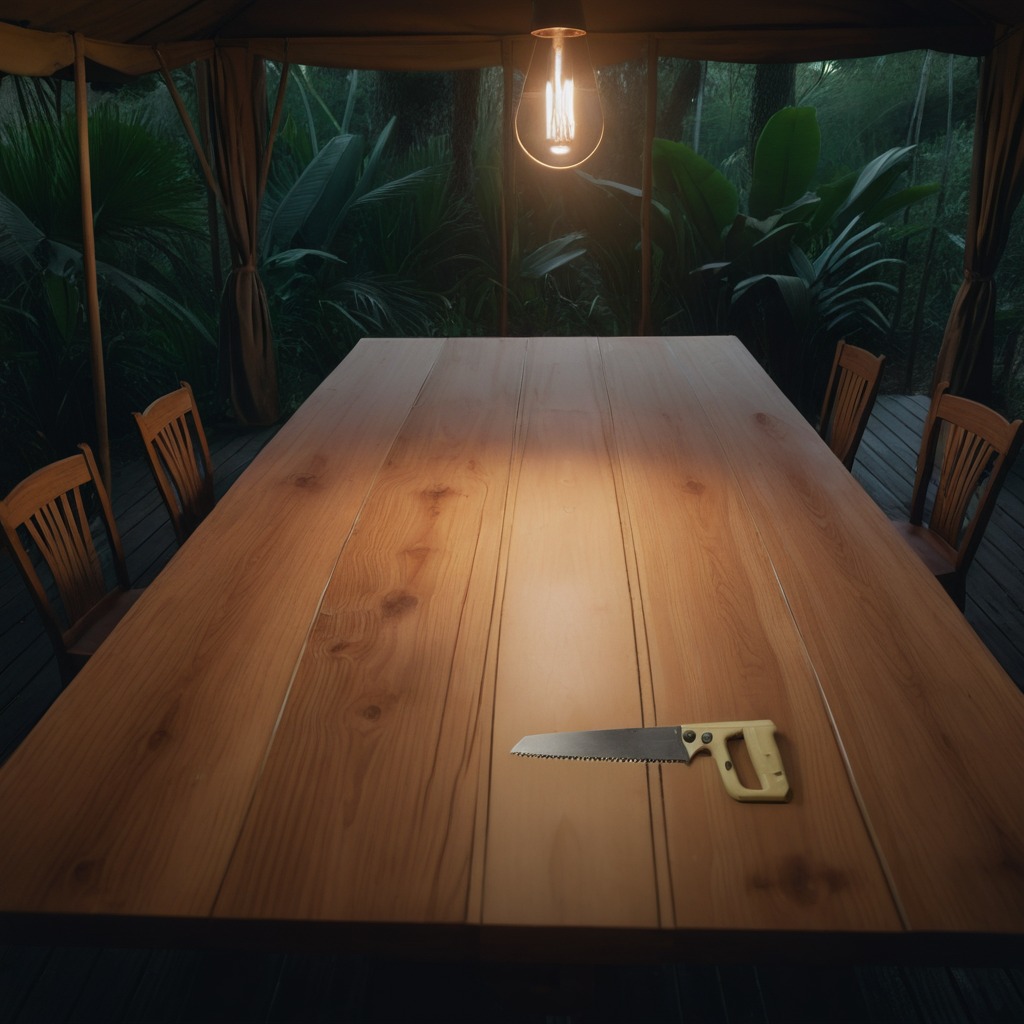
A metal saw lies on the wooden table inside a jungle field workshop tent at night.